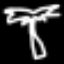
Label: palm tree